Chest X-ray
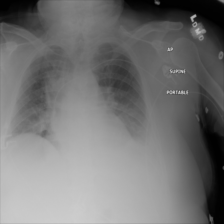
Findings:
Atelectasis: negative
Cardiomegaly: negative
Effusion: negative
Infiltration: positive
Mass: negative
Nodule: negative
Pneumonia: negative
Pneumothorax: negative
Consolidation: negative
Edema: negative
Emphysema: negative
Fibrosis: negative
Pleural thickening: negative
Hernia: negative